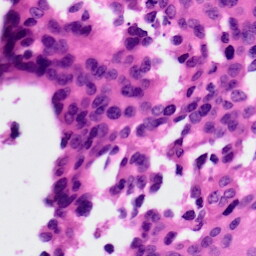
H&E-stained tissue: Ovarian